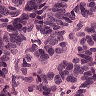
Metastatic tissue present: yes